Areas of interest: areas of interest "Soccer Field"
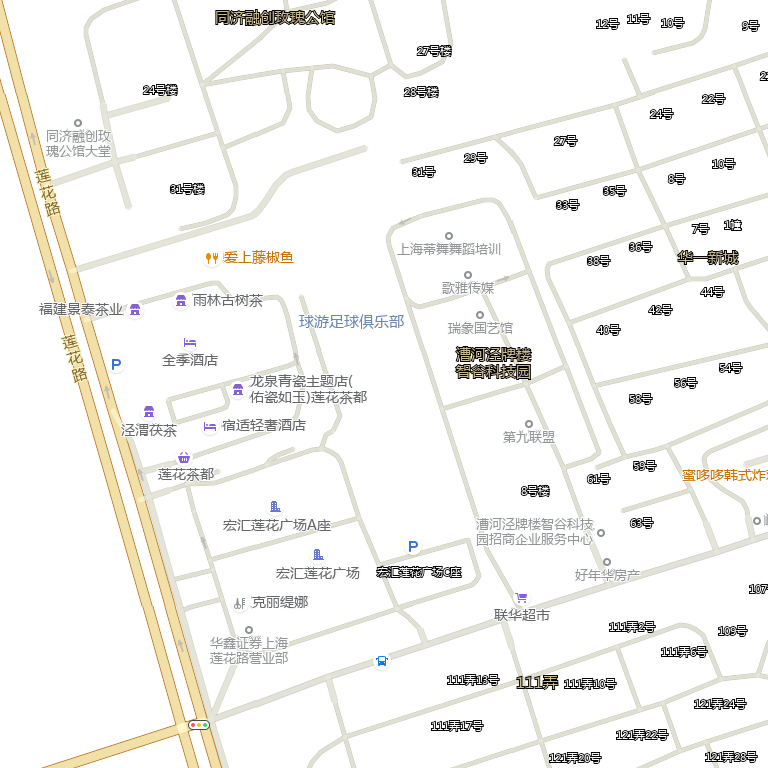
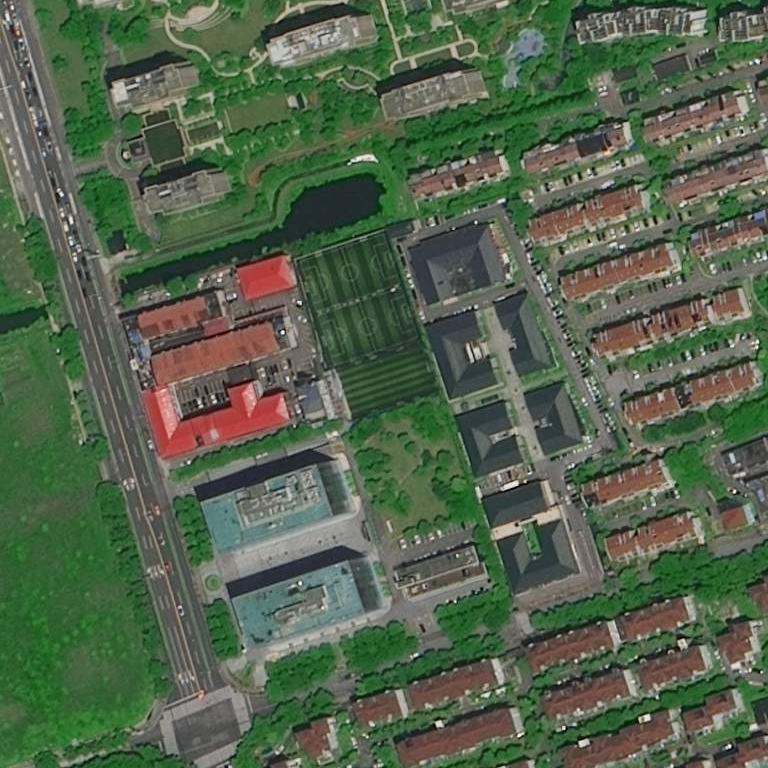